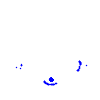
Particle: electron